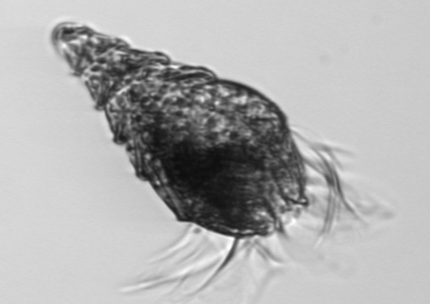
Label: Laboea_strobila